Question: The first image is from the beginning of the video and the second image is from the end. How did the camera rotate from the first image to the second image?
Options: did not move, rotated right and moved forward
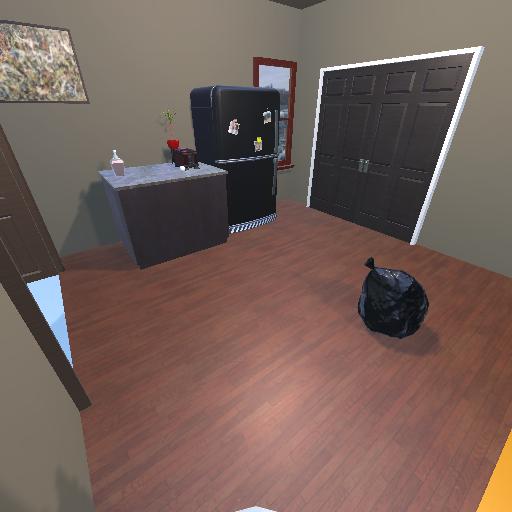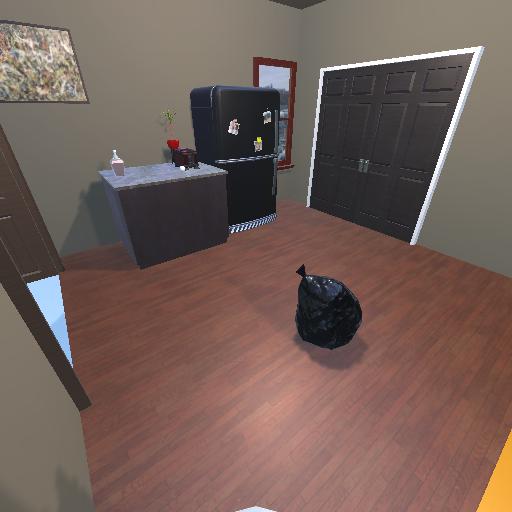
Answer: did not move